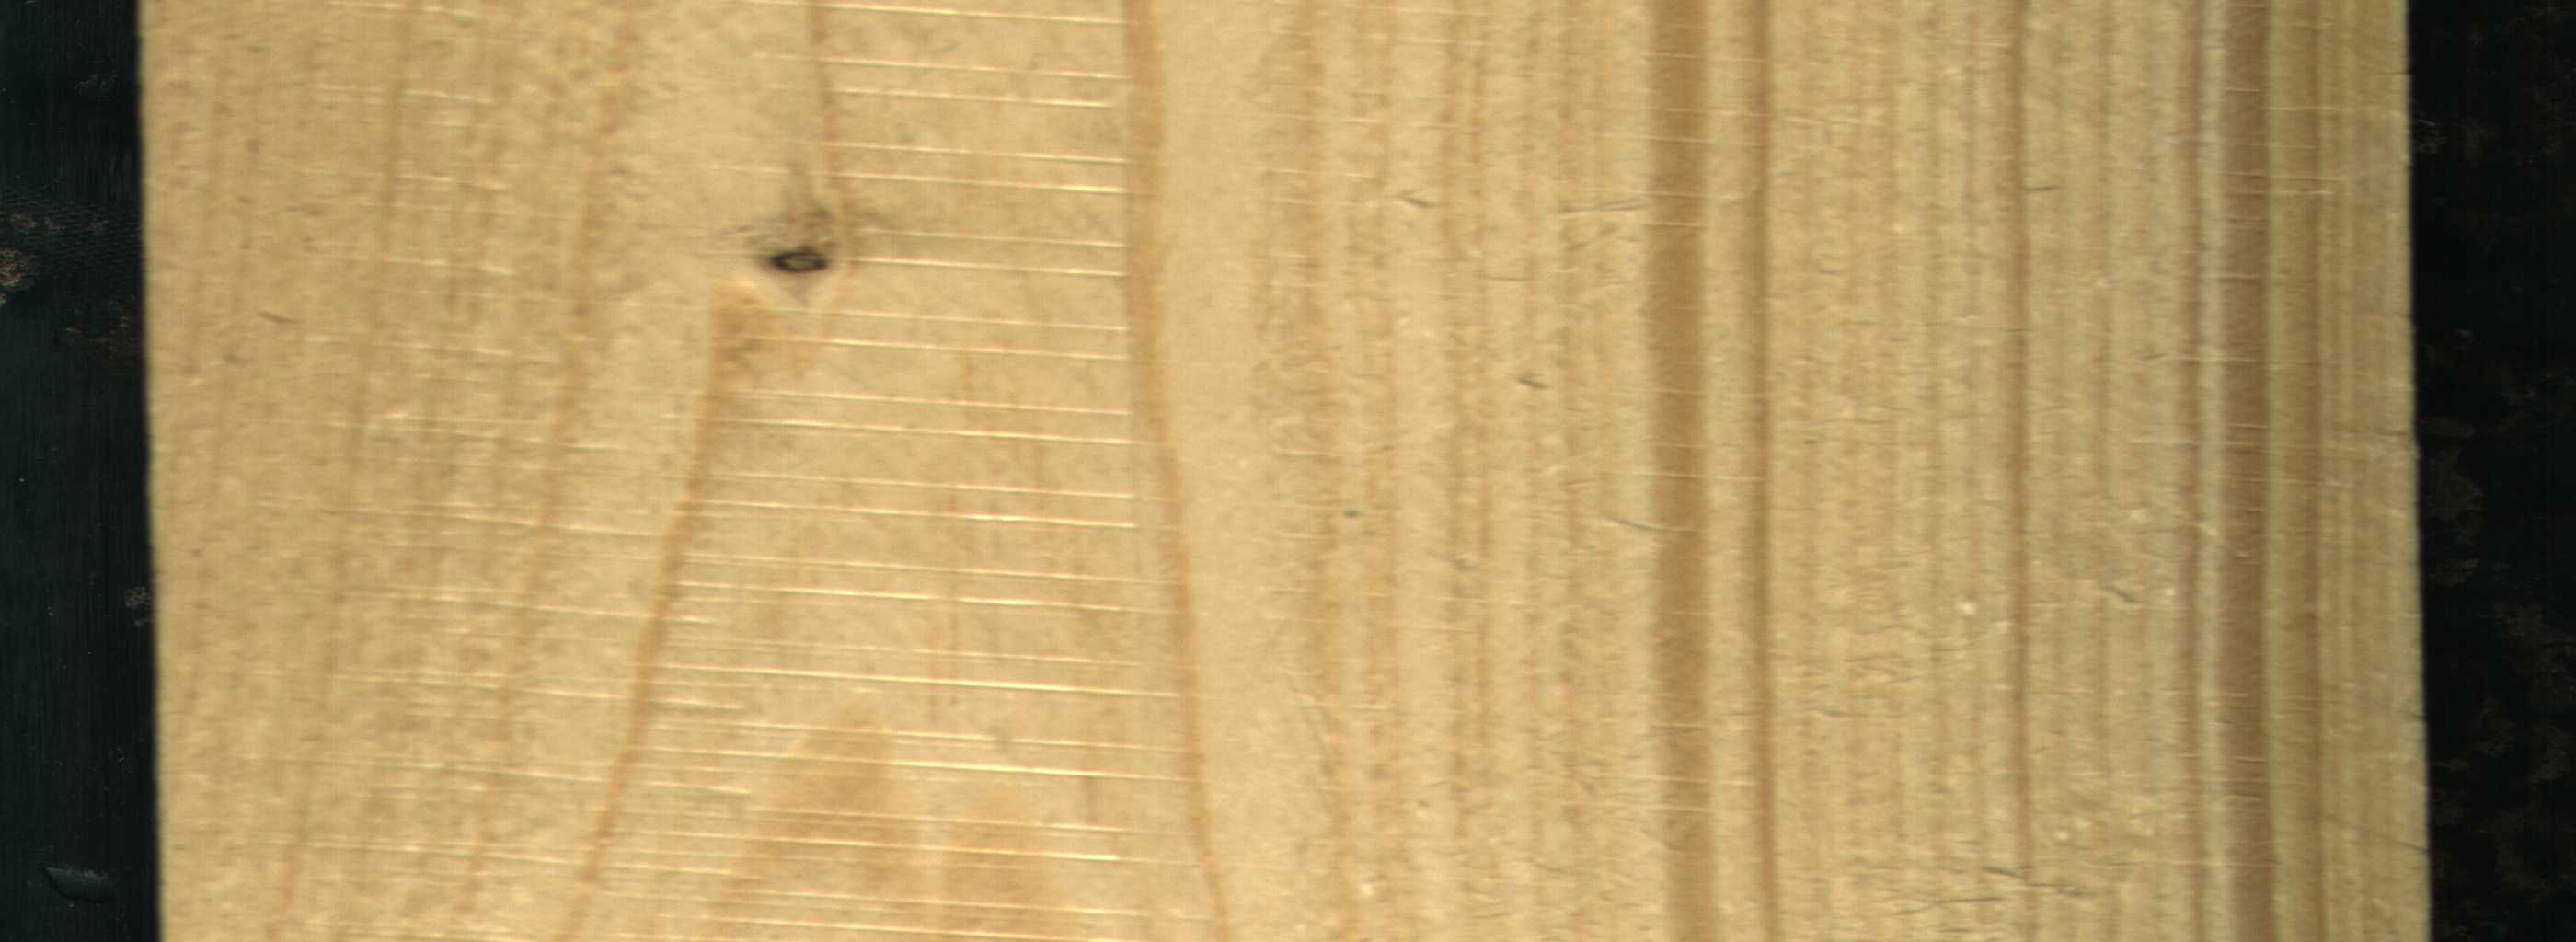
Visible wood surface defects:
Live_Knot